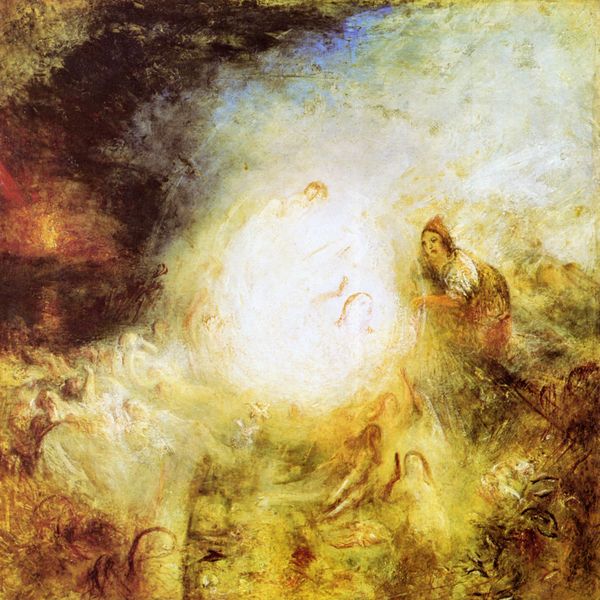
Titel: Undine gibt Massaniello den Ring, Fischer aus Neapel
Künstler: William Turner
Standort: London
Institution: Tate Gallery
Schlagwörter: blau, dunkel, feuer, gemälde, gewitter, himmel, kampf, kopf, körper, meer, weiß, wolken, frauen, gelb, grün, impressionismus, landschaft, menschen, mädchen, ocker, see, bewegung, braun, bunt, frau, hell, licht, mitte, nacht, schwarz, rot, rock, symbolismus, gesichter, arm, bluse, gesicht, historie, taube, bild, erde, pastos, qualm, rauch, sonne, boden, gold, haare, kind, personen, pflanzen, england, kinder, kreis, engel, umrisse, farben, nebel, violett, figuren, romantik, turner, sog, flamme, helligkeit, brennen, strahlen, aufruhr, wirbel, hell-dunkel, schlange, schein, diffus, verschwommen, finsternis, christus, jesus, strudel, fegefeuer, dramatisch, erscheinung, zentrum, heilige, erleuchtung, schemen, maria, gloriole, auferstehung, himmelfahrt, grell, sone, pfingsten, wunder, glorie, unwirklich, william turner, strurm, sintflut, gerll, moreau, wirrnis, lichterscheinung, gesiht, helles zentrum, schmutzige farben